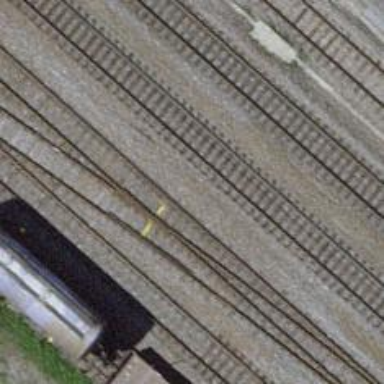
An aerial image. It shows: Single-track electrified railway siding with contact line.